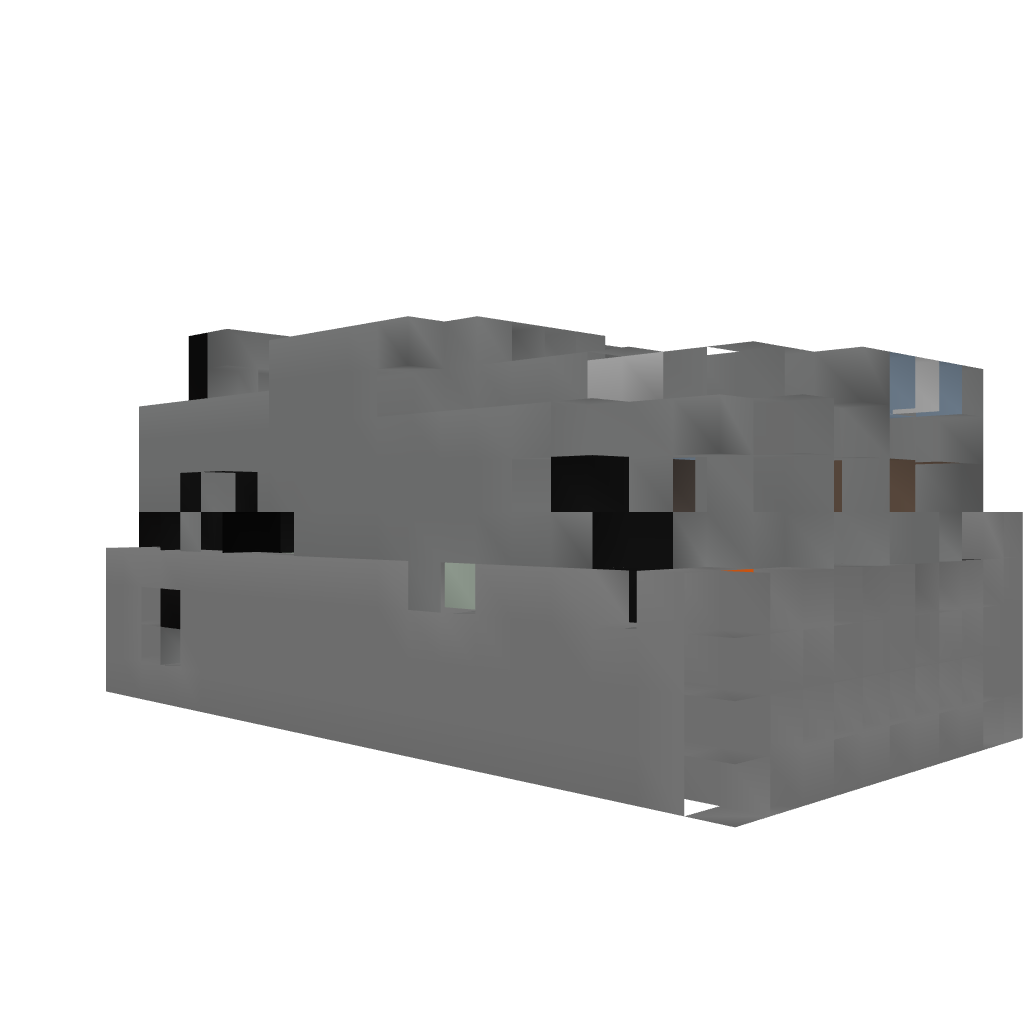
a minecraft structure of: BenSi Minecart Station